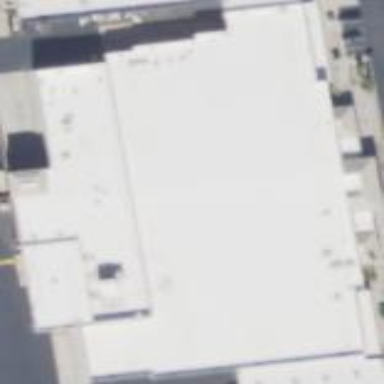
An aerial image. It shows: Supermarket building.